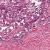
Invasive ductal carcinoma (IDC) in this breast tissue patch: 1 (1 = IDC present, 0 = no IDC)